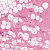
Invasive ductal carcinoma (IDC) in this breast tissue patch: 0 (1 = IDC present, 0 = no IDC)